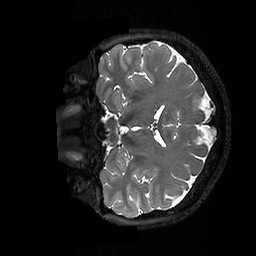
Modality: T2w
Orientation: coronal
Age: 43
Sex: female
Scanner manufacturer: ge
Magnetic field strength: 3 T
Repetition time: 3.202 s
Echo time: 0.06683 s